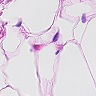
Metastatic tissue present: no